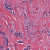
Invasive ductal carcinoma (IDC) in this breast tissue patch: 1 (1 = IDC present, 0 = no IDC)